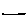
Label: line